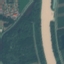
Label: River